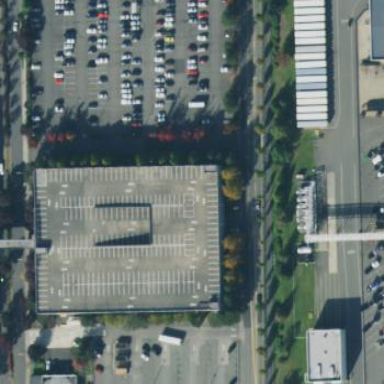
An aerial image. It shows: Multi-storey parking building.